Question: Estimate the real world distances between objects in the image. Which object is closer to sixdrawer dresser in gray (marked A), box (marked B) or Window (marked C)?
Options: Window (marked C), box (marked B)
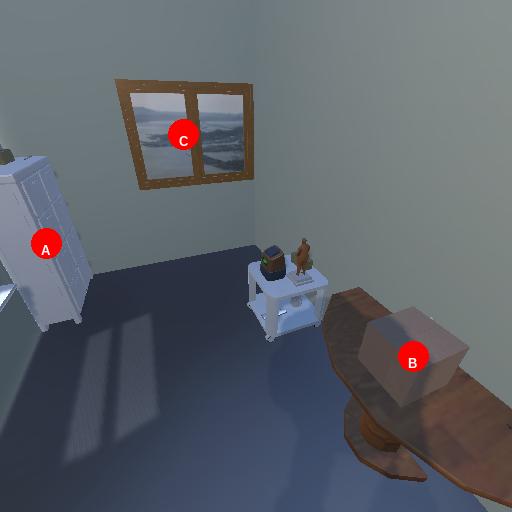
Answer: Window (marked C)